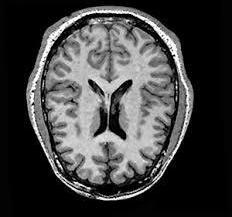
Label: notumor